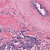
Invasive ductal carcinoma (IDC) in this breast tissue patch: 1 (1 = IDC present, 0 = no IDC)